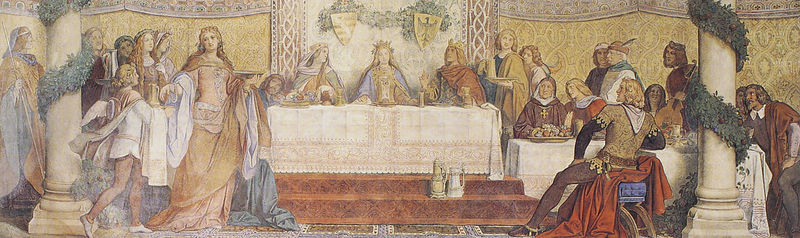
Titel: Die Fresken im Landgrafenzimmer
Künstler: Moritz Schwind
Standort: Eisenach, Wartburg (EU - D - Thüringen)
Schlagwörter: gemälde, mann, frauen, menschen, sitzen, frau, männer, säule, säulen, tisch, obst, rot, schleier, fest, leute, ornament, wand, diener, johannes, teller, tischdecke, tischtuch, gold, haare, krone, locken, krug, herrschaft, treppe, essen, tafel, dekor, vergoldet, geschirr, waffen, schwester, lorbeer, mahl, verziert, wappen, krüge, geistliche, hochzeit, königlich, königin, ordensschwester, württemberg, säulr, königliche tafel